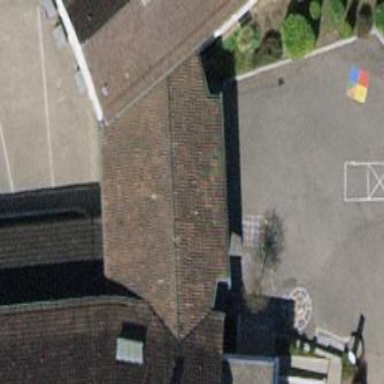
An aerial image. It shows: Shelter with roof.